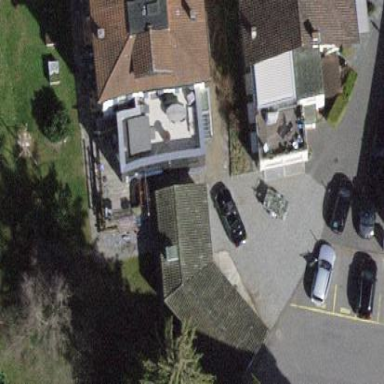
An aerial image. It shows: Group of garages.